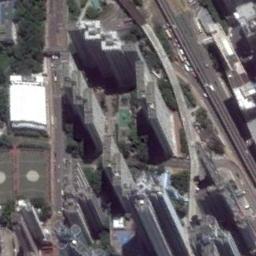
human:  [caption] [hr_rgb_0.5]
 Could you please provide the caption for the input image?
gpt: A commercial area with lots of high-rise buildings is surrounded by some roads while some sports areas and trees beside .

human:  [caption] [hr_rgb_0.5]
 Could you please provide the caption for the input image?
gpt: In a commercial area there are several tall buildings and lawns and several roads and many trees and two sports fields .

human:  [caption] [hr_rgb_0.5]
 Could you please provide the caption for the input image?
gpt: The commercial area is near the road with many cars .

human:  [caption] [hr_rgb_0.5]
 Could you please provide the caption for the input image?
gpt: Buildings vary in size and height .

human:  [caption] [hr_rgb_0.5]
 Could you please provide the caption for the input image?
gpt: A white building beside some green trees on a commercial area .